Question: I am trying to open twitter page begining with https in 'webview' in android. But it is not opening and blank screen is coming with continous loading. Screen shot is below

In main webview I have link to twitter page 'https://twitter.com/mytwitterpage'. On clicking that link that twitter url is opening in webview. I noticed that onPageFinished method of WebViewClient is called 2 times one time for 'https://twitter.com/mytwitterpage' and second time for 'https://mobile.twitter.com/#!/mytwitterpage'.
Anyone know what is wrong here?
Thanks in advance.
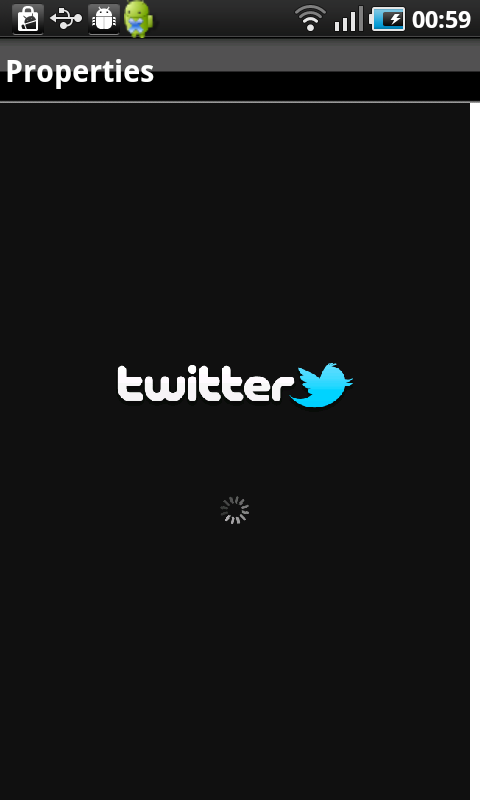
Answer: Ok done by adding below line in my code
'''
webView.getSettings().setUserAgentString("Mozilla/5.0 (Linux; U; Android 2.0; en-us; Droid Build/ESD20) AppleWebKit/530.17 (KHTML, like Gecko) Version/4.0 Mobile Safari/530.17");
'''
I got it from this post at stackoverflow <URL>.